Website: bh-photo
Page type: stored-credit-cards
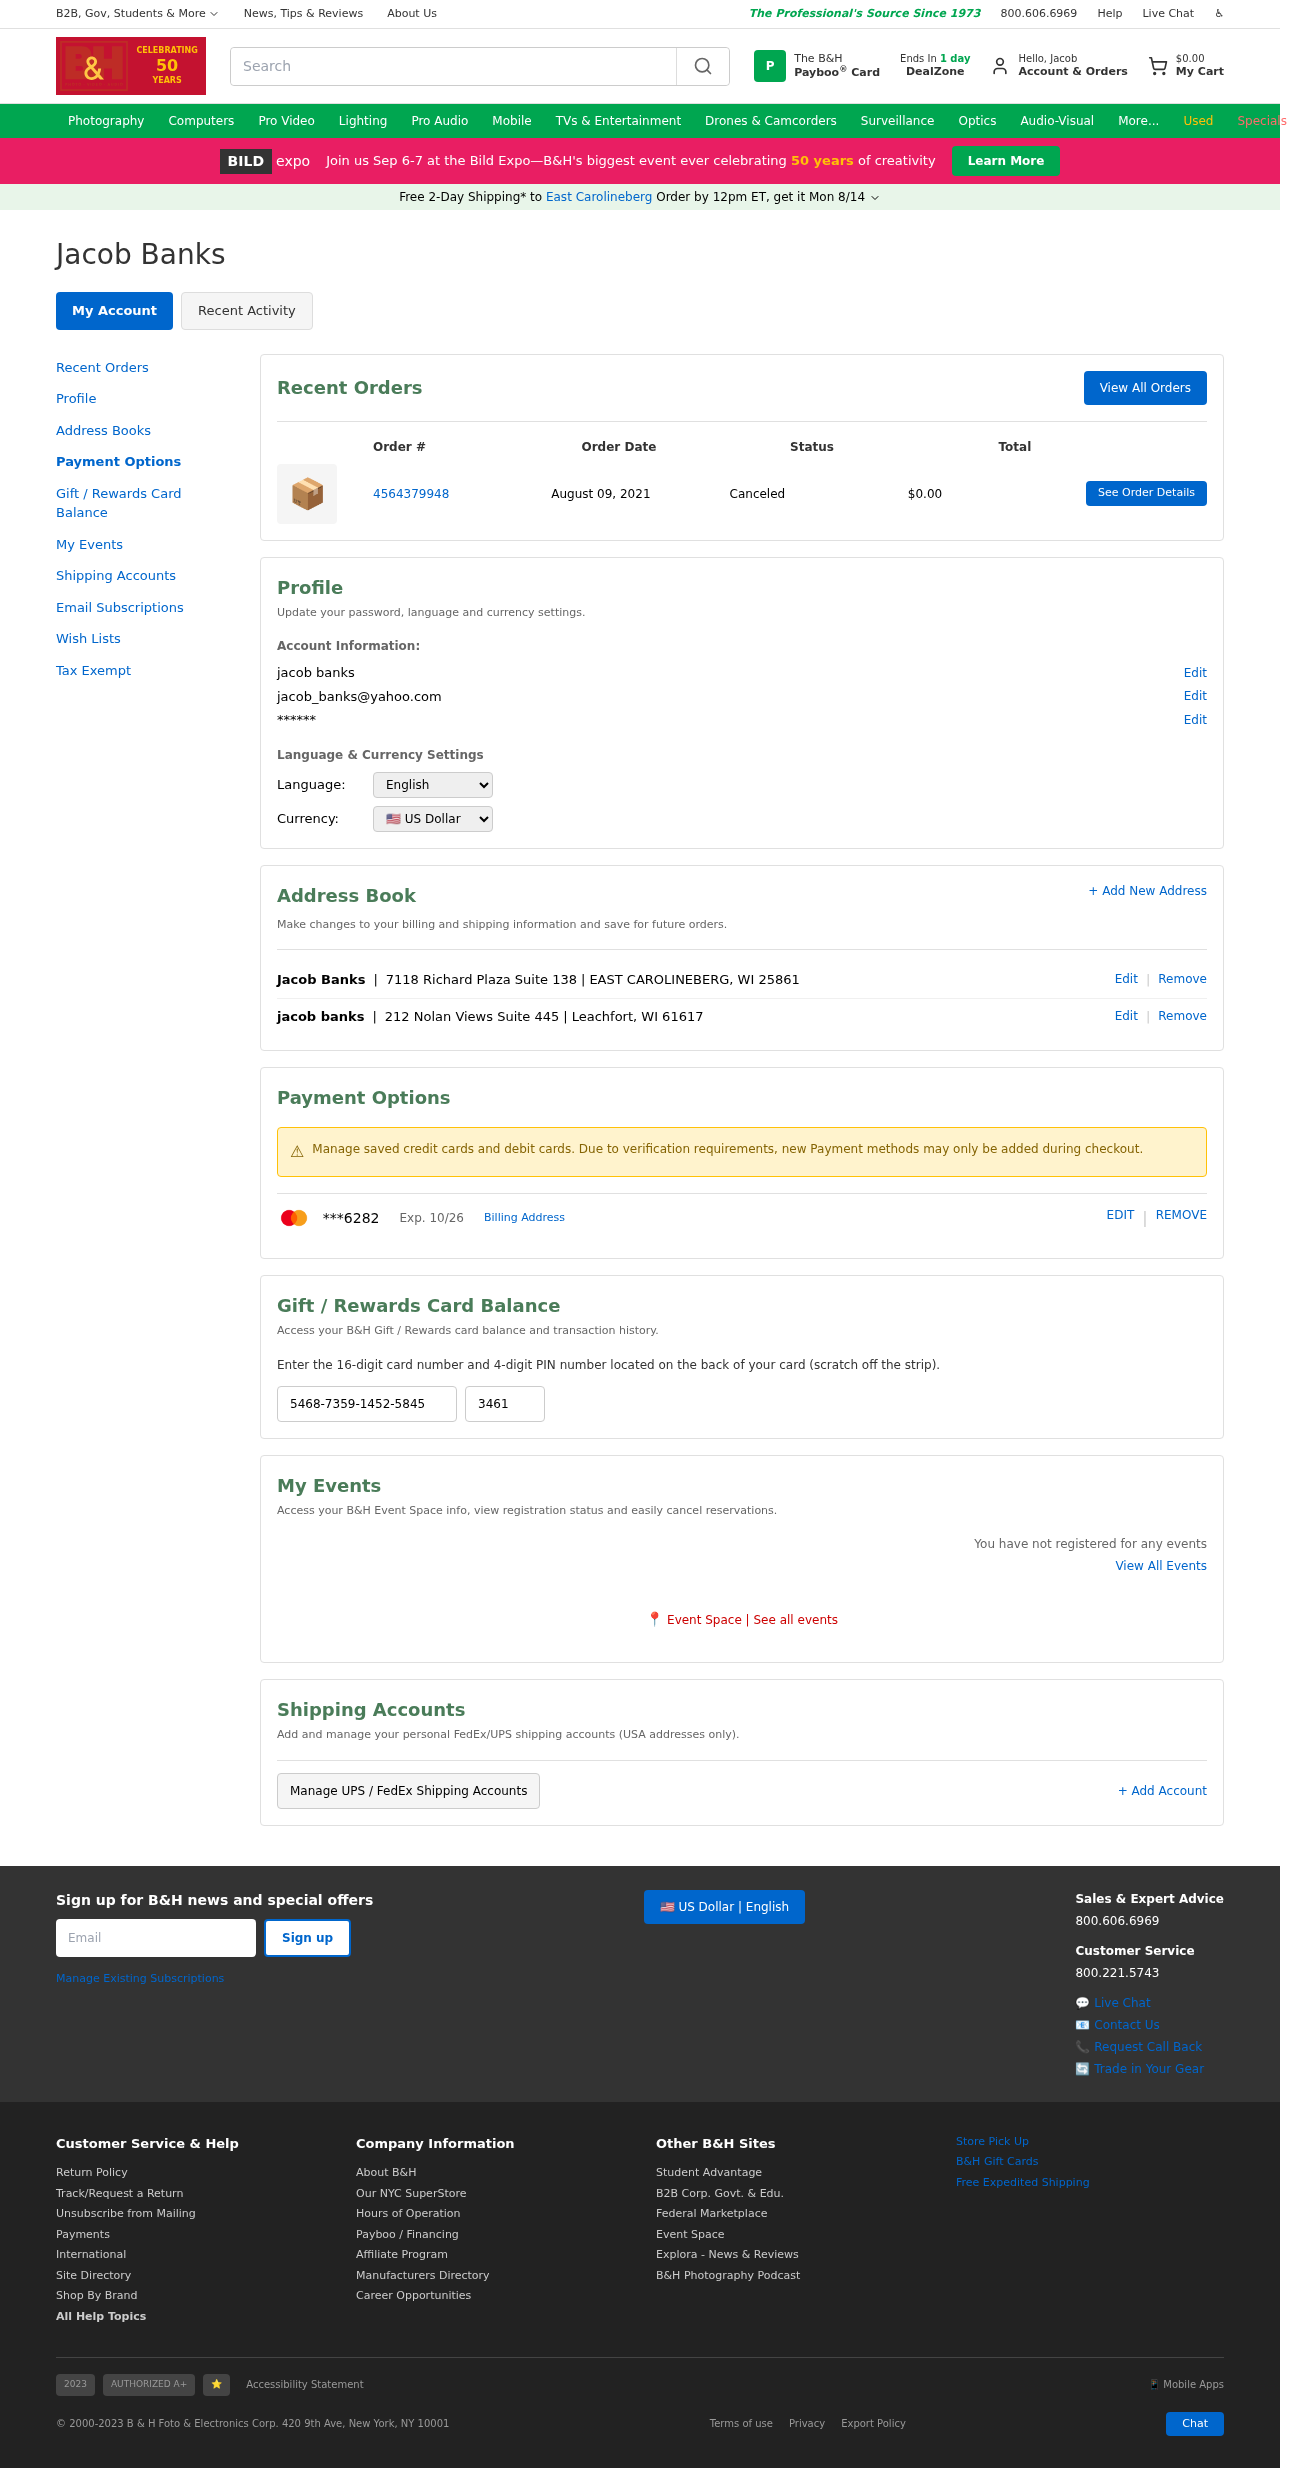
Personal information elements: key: PII_CARD_EXPIRY
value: Exp. 10/26
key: PII_CARD_LAST4
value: ***6282
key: PII_CITY
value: East Carolineberg
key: PII_EMAIL
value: jacob_banks@yahoo.com
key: PII_FIRSTNAME
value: Jacob
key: PII_FULLNAME
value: jacob banks
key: PII_FULLNAME
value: Jacob Banks
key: PII_LOCATION1_CITY_STATE_ZIP
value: Leachfort, WI 61617
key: PII_LOCATION1_STREET
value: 212 Nolan Views Suite 445
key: PII_STREET
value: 7118 Richard Plaza Suite 138
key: PII_CITY_STATE_ZIP
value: EAST CAROLINEBERG, WI 25861
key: PII_GIFT_CODE
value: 5468-7359-1452-5845
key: PII_GIFT_PIN
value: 3461
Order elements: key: ORDER_SUBTOTAL
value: $0.00
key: ORDER_ID
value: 4564379948
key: ORDER_DATE
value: August 09, 2021
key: ORDER_TOTAL
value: $0.00
Search elements: key: HEADER_SEARCH
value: Search